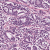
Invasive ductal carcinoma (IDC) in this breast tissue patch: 1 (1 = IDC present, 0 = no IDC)